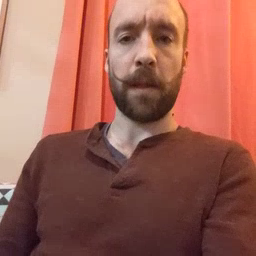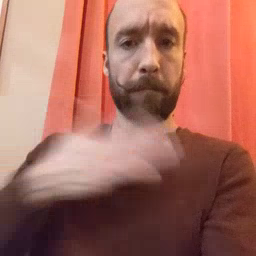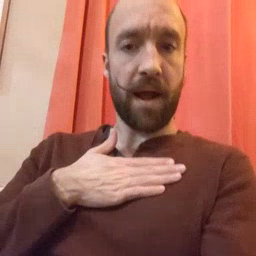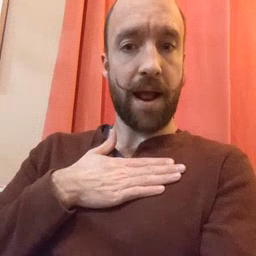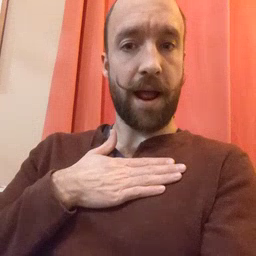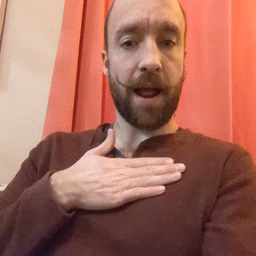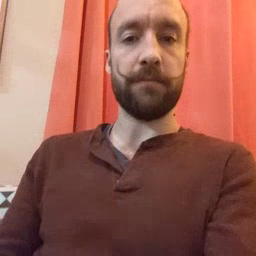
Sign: minemy